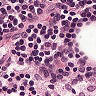
Metastatic tissue present: no